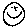
Label: smiley face